【题型】解答题　【知识点】解析几何　【难度】medium
已知椭圆$C_1$:$\frac{x^2}{3}+\frac{y^2}{2}=1$，以椭圆$C_1$的右焦点为焦点的抛物线$C_2$的顶点为原点，点$P$是抛物线$C_2$的准线上任意一点，过点$P$作抛物线$C_2$的两条切线$PA$、$PB$，其中$A$、$B$为切点，设直线$PA$、$PB$的斜率分别为$k_1$、$k_2$．

(1)求抛物线$C_2$的标准方程及其准线方程；

(2)计算$k_1\cdot k_2$的值；

(3)求证：直线$AB$过定点，并求出这个定点的坐标；
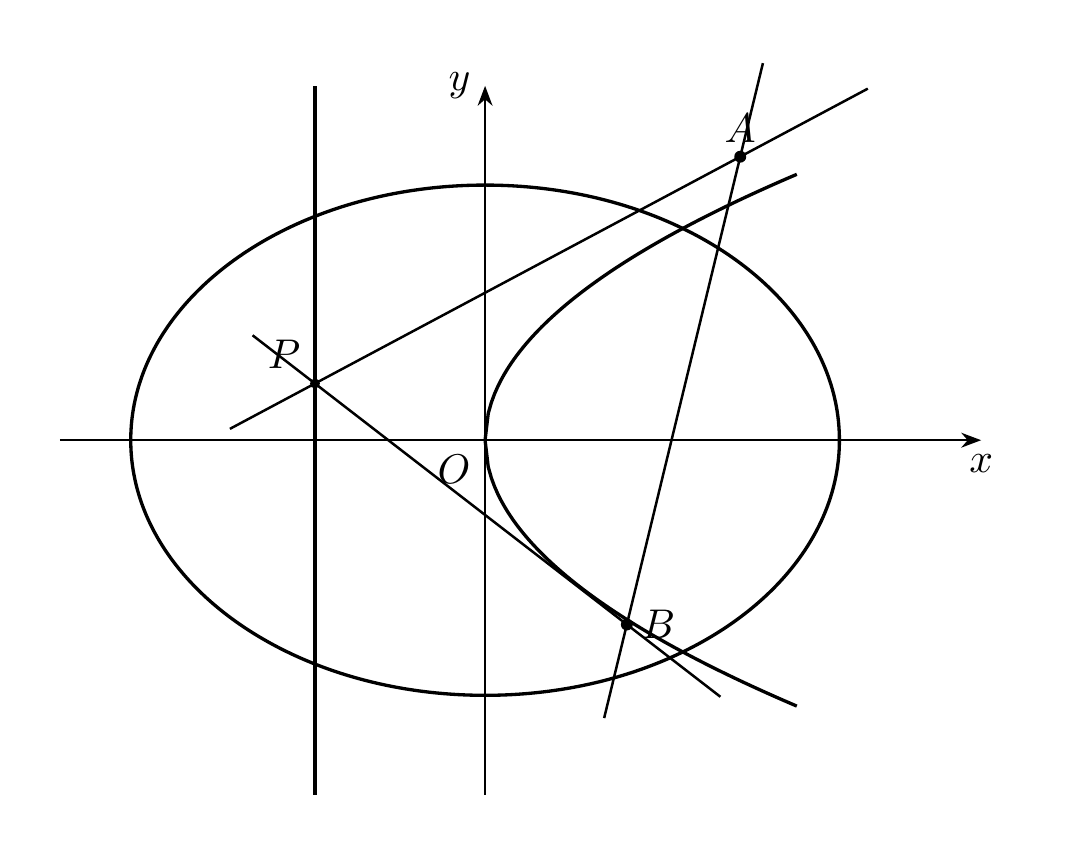
【解答】
【答案】(1)抛物线$C_2$的标准方程$y^2=4x$，准线方程为$x=-1$

(2)$k_1\cdot k_2=-1$

(3)证明见解析，直线$AB$过定点$(1,0)$

【知识点】根据抛物线方程求焦点或准线、根据焦点或准线写出抛物线的标准方程、求抛物线的切线方程、抛物线中的直线过定点问题

【分析】(1) 求出椭圆$C_1$的右焦点坐标，可得出抛物线$C_2$的方程，进而可求得其准线方程；

(2) 设点$P(-1,t)$，分析可知切线的斜率存在，设过点$P$且与抛物线相切的直线方程为$y-t=k(x+1)$，将该直线方程与抛物线方程联立，由$\Delta=0$可得出关于$k$的二次方程，利用根与系数的关系可求得$k_1k_2$的值；

(3) 证明抛物线$C_2$在其上一点$A(x_1,y_1)$处的切线方程为$y_1y=2x+2x_1$，同理可得出切线$PB$的方程，将点$P$的坐标代入两切线方程，可求出直线$AB$的方程，进而可求得直线$AB$所过定点的坐标.

【详解】(1) 解：在椭圆$C_1$中，$a=\sqrt{3}$，$b=\sqrt{2}$，则$c=\sqrt{a^2-b^2}=1$，

由题意可知，抛物线$C_2$的焦点为$F(1,0)$，

设抛物线$C_2$的方程为$y^2=2px$，则$\frac{p}{2}=1$，可得$p=2$，

所以，抛物线$C_2$的方程为$y^2=4x$，其准线方程为$x=-1$．

(2) 解：设点$P(-1,t)$，若切线斜率不存在，则切线为准线，不合乎题意，

所以切线的斜率存在，设过点$P$且与抛物线相切的直线方程为$y-t=k(x+1)$，

若$k=0$，则直线$y=t$与抛物线不相切，故$k\neq0$，

联立$\begin{cases}
y^2=4x \\
y=kx+t+k
\end{cases}$可得$ky^2-4y+4t+4k=0$，

因为$k\neq0$，则$\Delta=16-16k(t+k)=0$，可得$k^2+kt-1=0$，

由题意可知，$k_1$、$k_2$是关于$k$的二次方程$k^2+kt-1=0$的两根，故$k_1k_2=-1$．

(3) 解：设点$A(x_1,y_1)$、$B(x_2,y_2)$，

下面证明抛物线$C_2$在其上一点$A$处的切线方程为$y_1y=2x+2x_1$，

联立$\begin{cases}
y^2=4x \\
y_1y=2x+2x_1
\end{cases}$可得$y^2-2y_1y+4x_1=0$，即$y^2-2y_1y+y_1^2=0$，即$(y-y_1)^2=0$，

解得$y=y_1$，所以，抛物线$C_2$在其上一点$A$处的切线方程为$y_1y=2x+2x_1$，

同理可知，抛物线$C_2$在其上一点$B$处的切线方程为$y_2y=2x+2x_2$，

将点$P$的坐标代入切线$PA$、$PB$的方程可得$\begin{cases}
ty_1=2x_1-2 \\
ty_2=2x_2-2
\end{cases}$，即$\begin{cases}
2x_1-ty_1-2=0 \\
2x_2-ty_2-2=0
\end{cases}$，

所以，点$A$、$B$的坐标满足方程$2x-ty-2=0$，

所以，直线$AB$的方程为$2x-ty-2=0$，

由$\begin{cases}
2x-2=0 \\
y=0
\end{cases}$可得$\begin{cases}
x=1 \\
y=0
\end{cases}$，所以，直线$AB$过定点$(1,0)$．

【点睛】方法点睛：求解直线过定点问题常用方法如下：
(1) “特殊探路，一般证明”：即先通过特殊情况确定定点，再转化为有方向、有目的的一般性证明；
(2) “一般推理，特殊求解”：即设出定点坐标，根据题设条件选择参数，建立一个直线系或曲线的方程，再根据参数的任意性得到一个关于定点坐标的方程组，以这个方程组的解为坐标的点即为所求点；
(3) 求证直线过定点$(x_0,y_0)$，常利用直线的点斜式方程$y-y_0=k(x-x_0)$或截距式$y=kx+b$来证明.